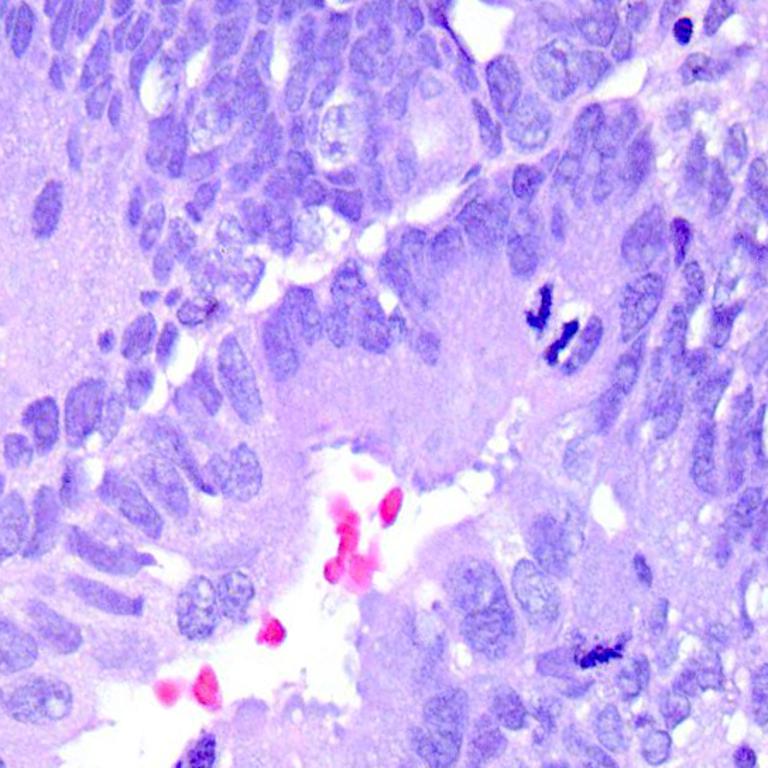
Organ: colon
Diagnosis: adenocarcinomas